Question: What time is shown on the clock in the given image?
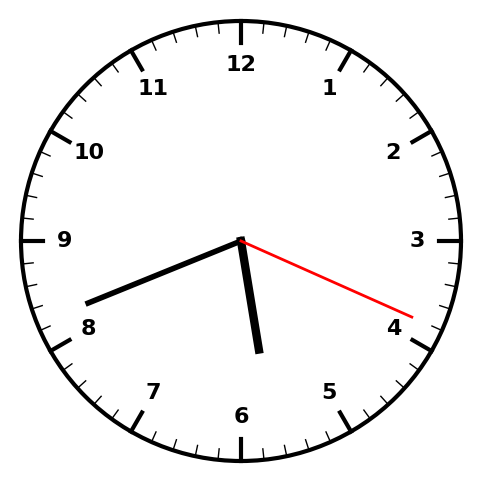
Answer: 05:41:19